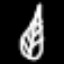
Label: leaf